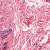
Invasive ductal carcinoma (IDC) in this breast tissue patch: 0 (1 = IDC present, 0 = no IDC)